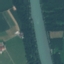
Land use / land cover: River